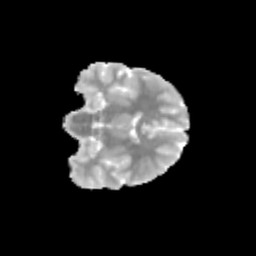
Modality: MD
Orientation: coronal
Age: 12
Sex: female
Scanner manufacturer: siemens
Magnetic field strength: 3 T
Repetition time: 3.8 s
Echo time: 0.07 s